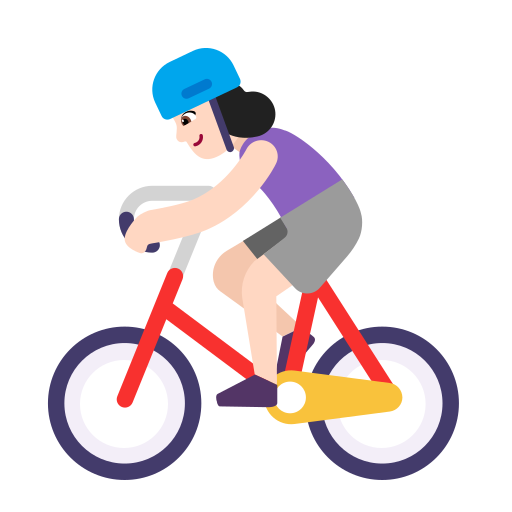
woman biking flat light